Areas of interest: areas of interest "Jiangsu Huafeng Aluminum Co., Ltd."
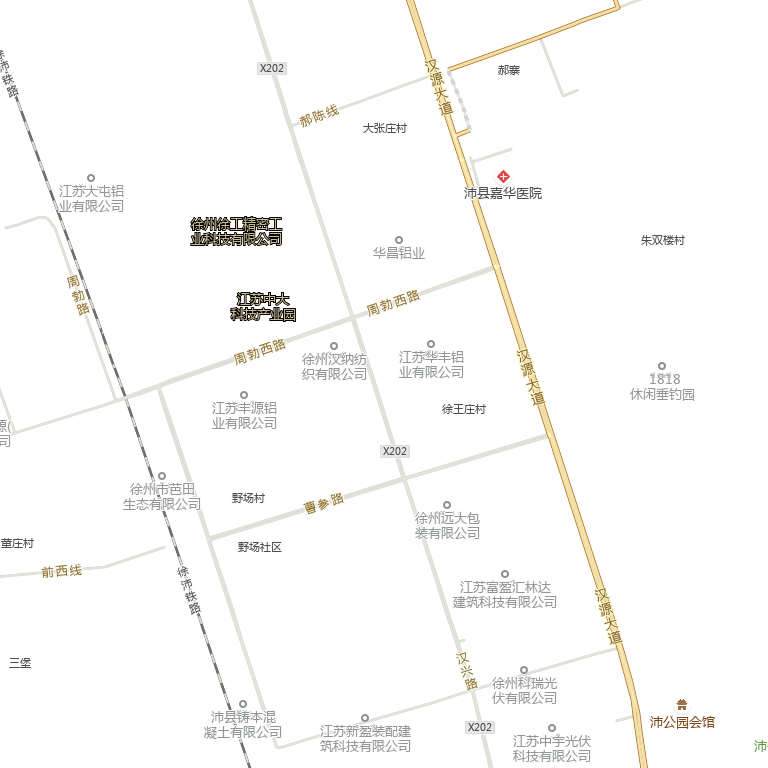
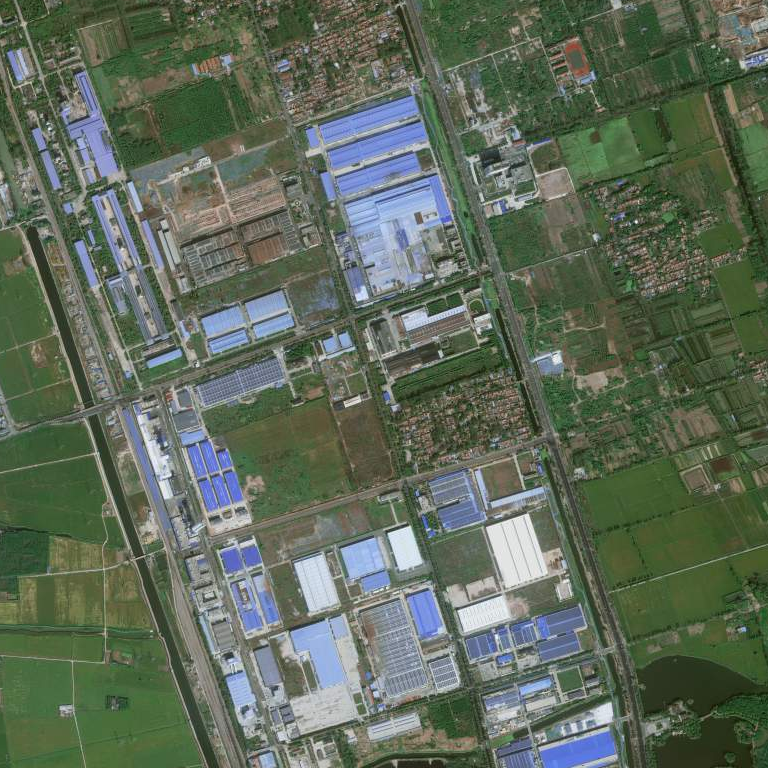